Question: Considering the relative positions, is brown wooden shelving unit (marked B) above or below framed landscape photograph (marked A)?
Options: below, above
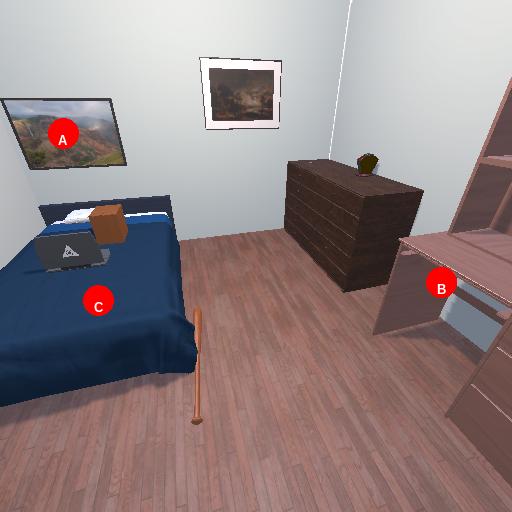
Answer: below